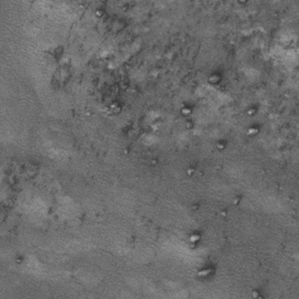
Label: frost